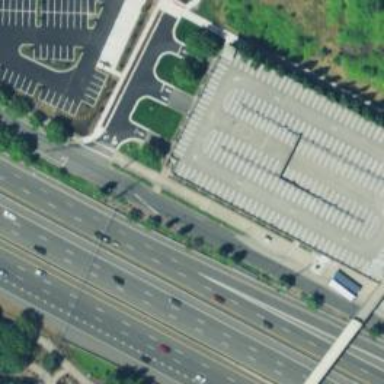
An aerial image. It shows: Busway road.